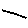
Label: line